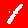
Digit: 1